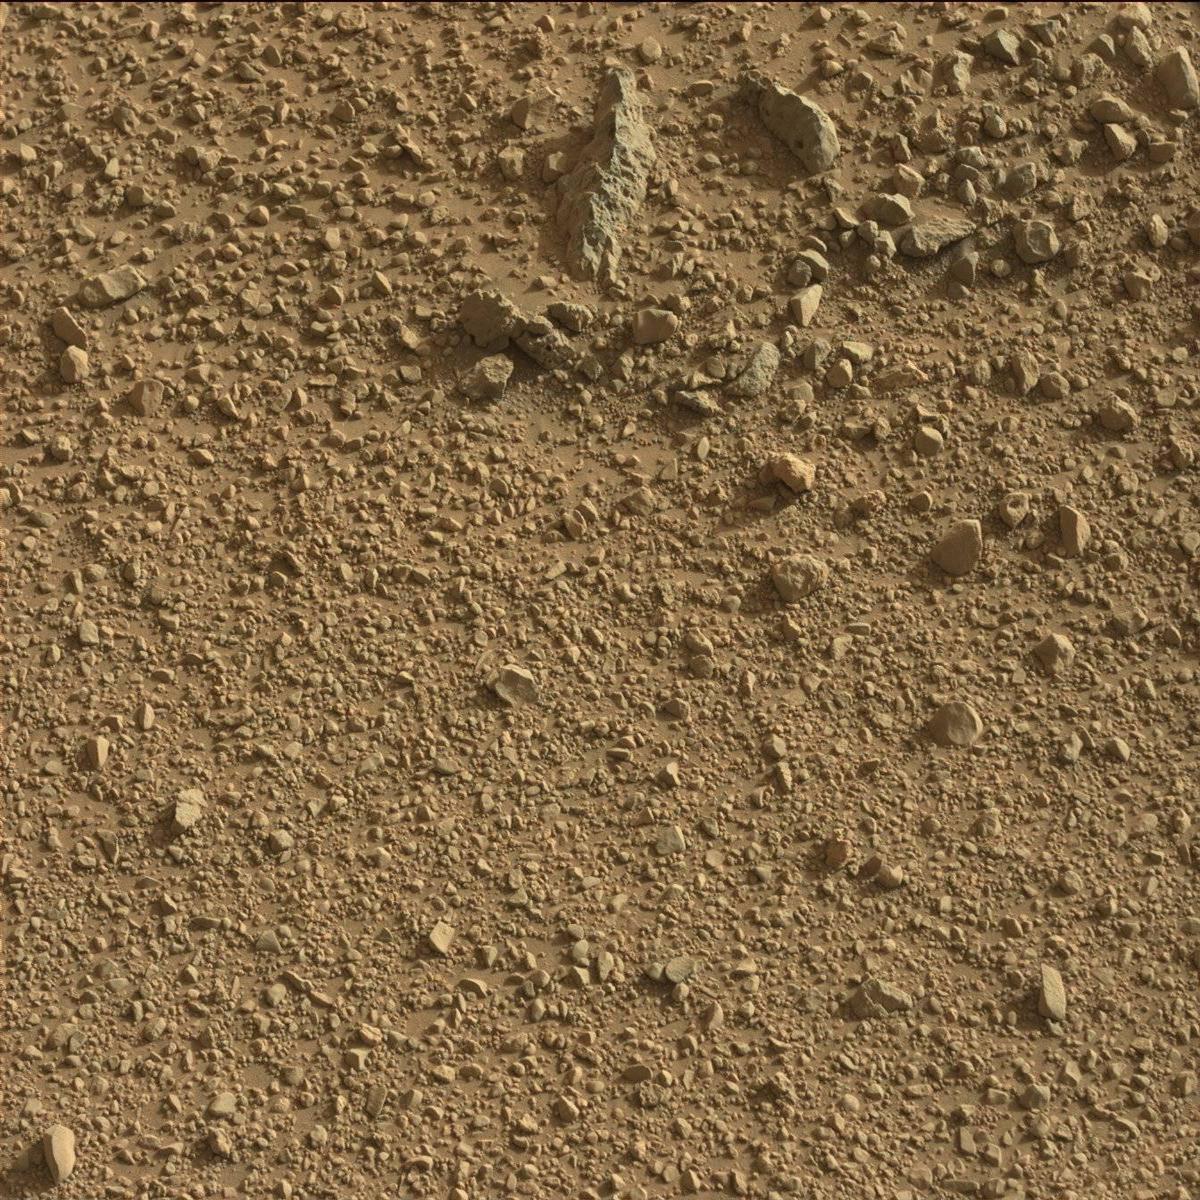
Terrain classes present: Bedrock, Rock, Sand / Soil